Chest X-ray:
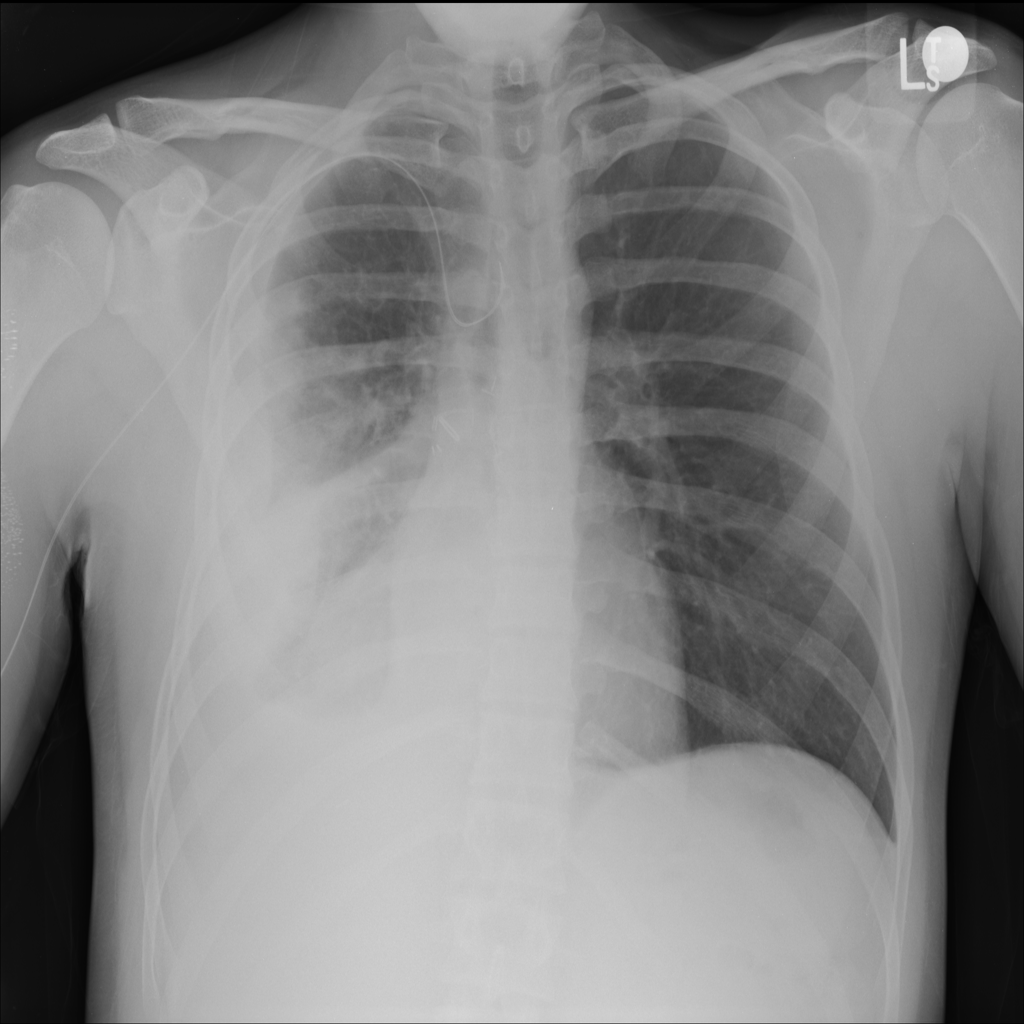
Findings: Atelectasis, Consolidation, Effusion
No abnormal finding: no